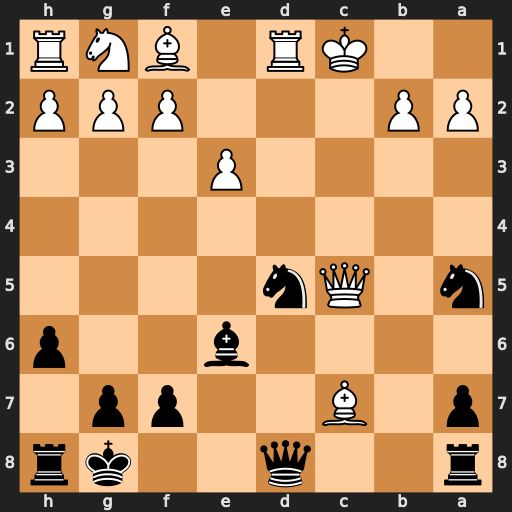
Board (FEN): r2q2kr/p1B2pp1/4b2p/n1Qn4/8/4P3/PP3PPP/2KR1BNR
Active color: b
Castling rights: -
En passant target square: -
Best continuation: Qxc7 Qxc7 Nxc7